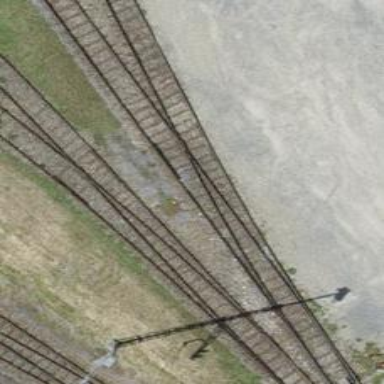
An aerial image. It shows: Railway switch.